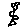
Label: flower